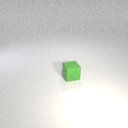
small green rubber cube